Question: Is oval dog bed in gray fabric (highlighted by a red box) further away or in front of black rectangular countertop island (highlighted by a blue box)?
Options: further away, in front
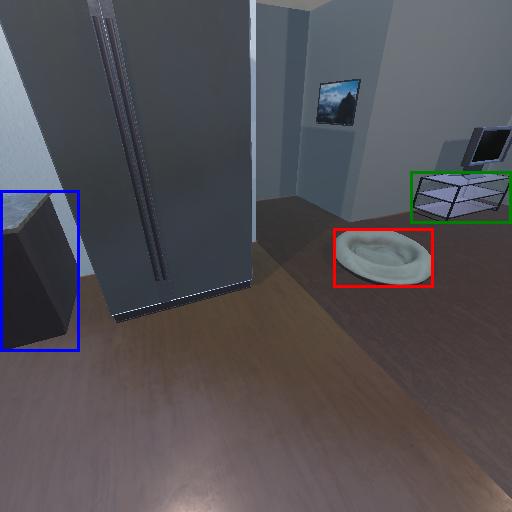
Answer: further away